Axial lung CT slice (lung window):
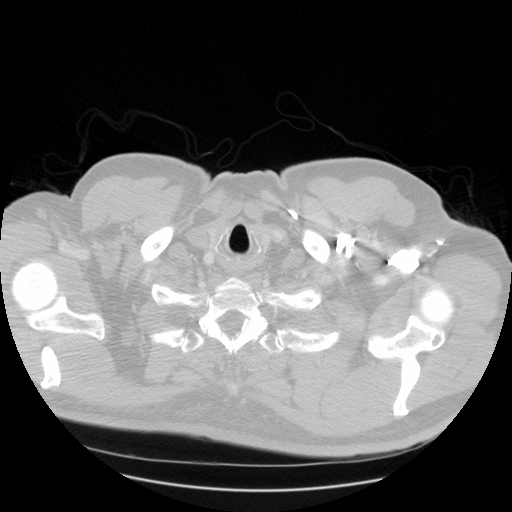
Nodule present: no